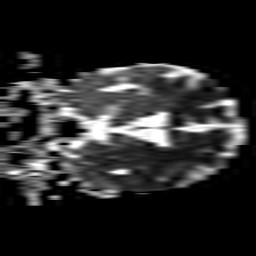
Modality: ADC
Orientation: coronal
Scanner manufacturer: philips
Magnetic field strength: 1.5 T
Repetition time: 3.4 s
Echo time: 0.06922 s